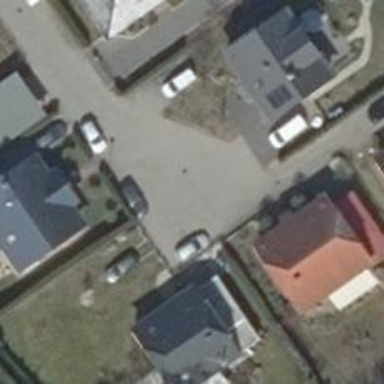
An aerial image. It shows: Turning circle on the road.